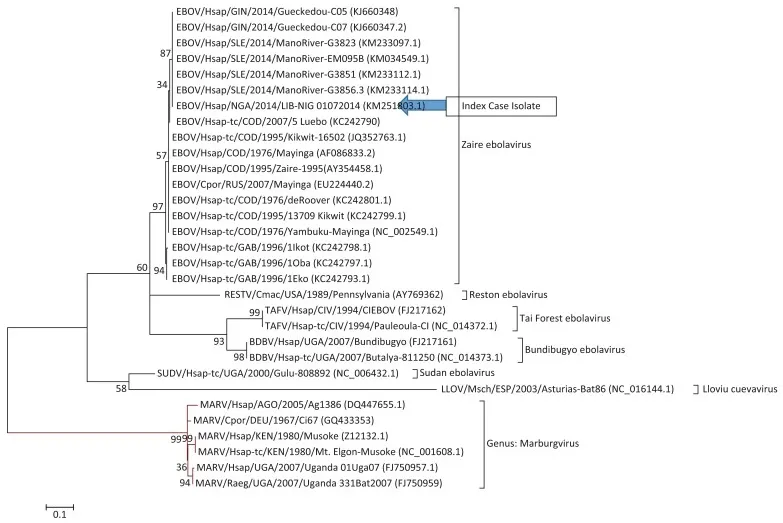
Molecular phylogenetic analysis of the L-gene segment of EBOV/Hsap/NGA/2014/LIB-NIG 01072014 in comparison with selected filoviruses sequences by the maximum likelihood method. Sequences are labelled using the ICTV consensus nomenclature for variants of the Filoviridae family with their corresponding Genebank Accession numbers in parenthesis.
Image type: chart (chart)